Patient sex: M
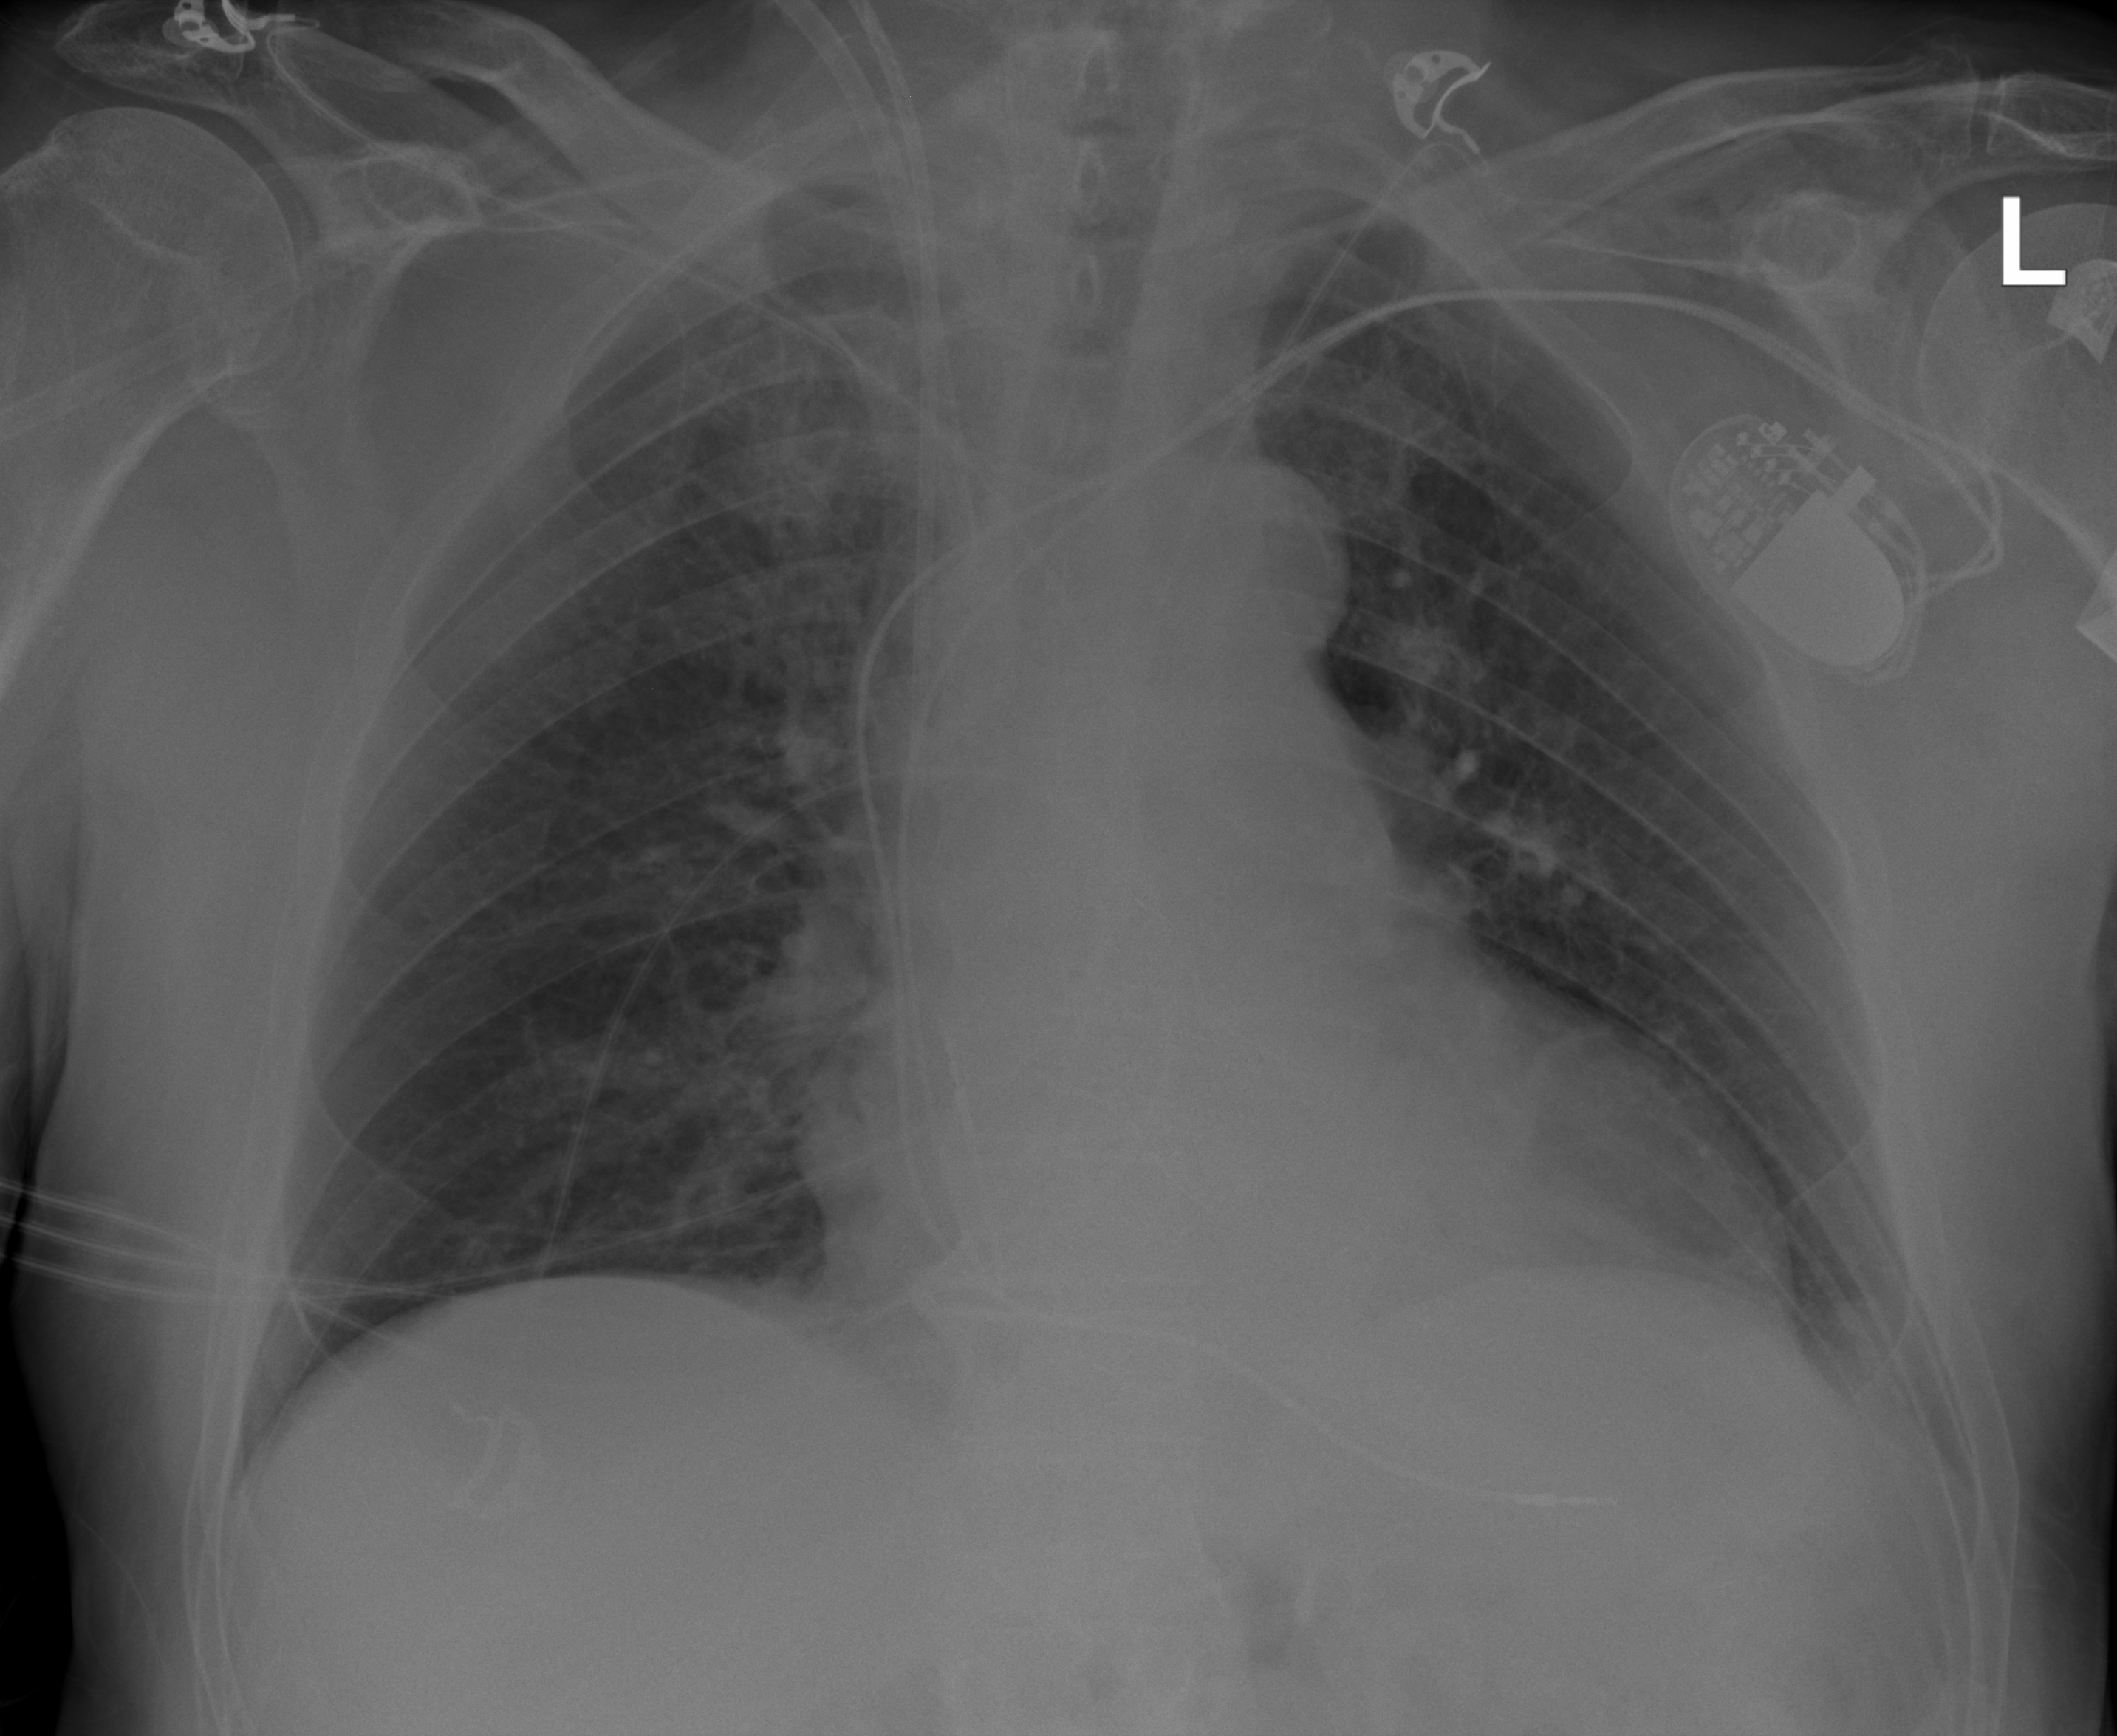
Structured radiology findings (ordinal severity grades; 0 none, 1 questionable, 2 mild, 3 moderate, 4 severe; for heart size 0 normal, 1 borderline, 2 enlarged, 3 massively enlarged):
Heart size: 1
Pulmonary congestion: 0
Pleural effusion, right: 0
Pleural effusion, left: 0
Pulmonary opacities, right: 0
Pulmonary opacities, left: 0
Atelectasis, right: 0
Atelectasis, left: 0